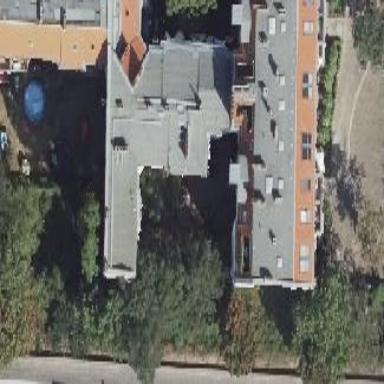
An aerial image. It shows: Building with apartments featuring unique double saltbox roof shape.